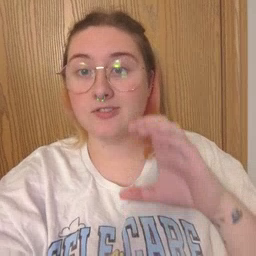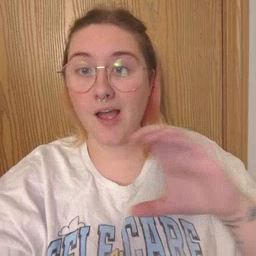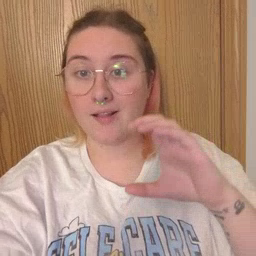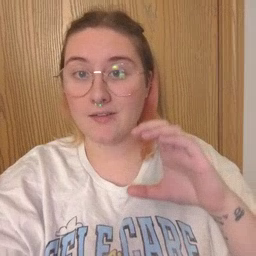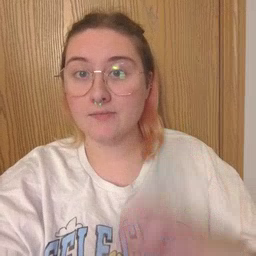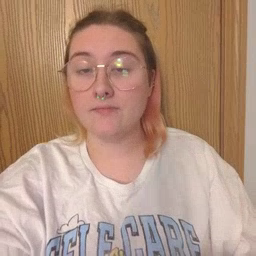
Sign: chocolate